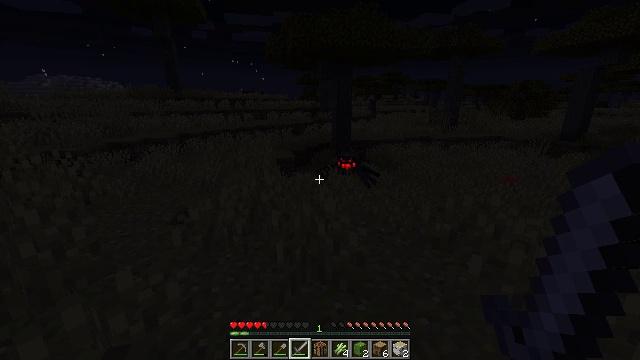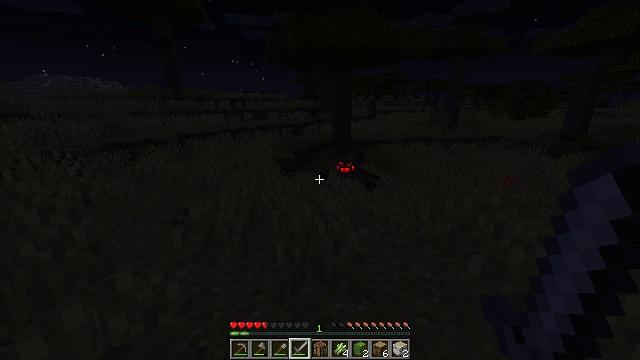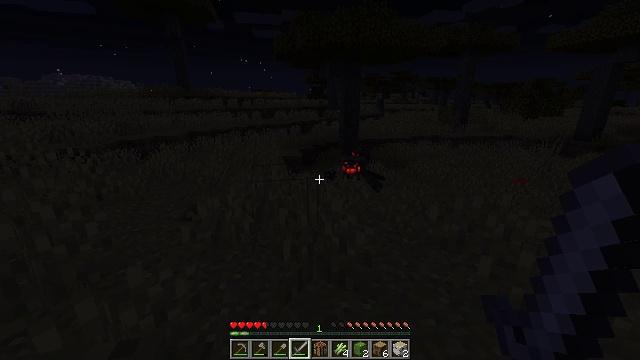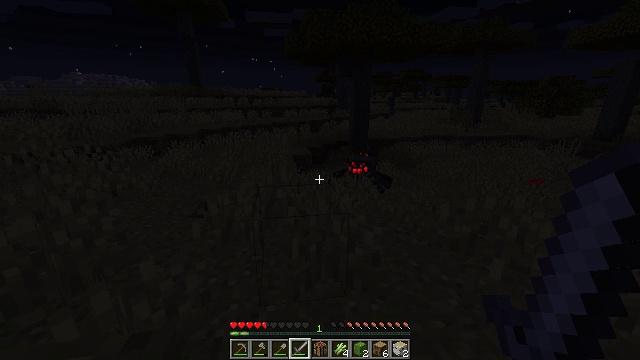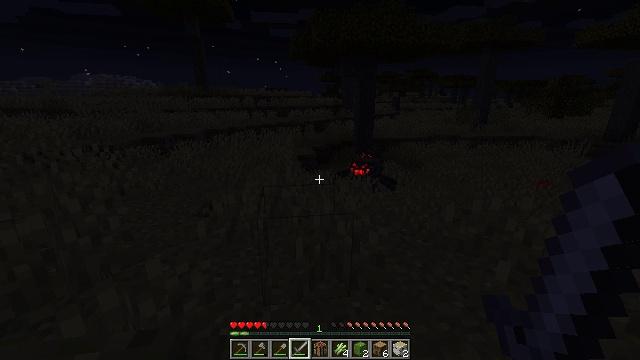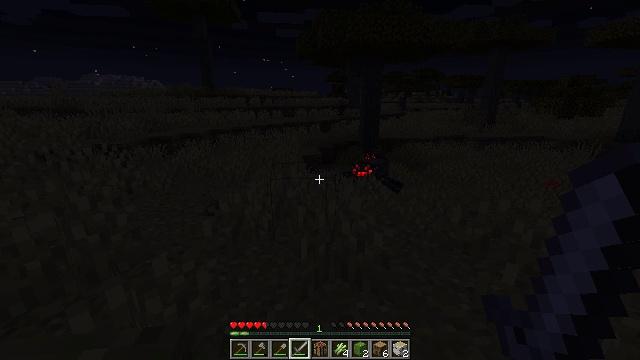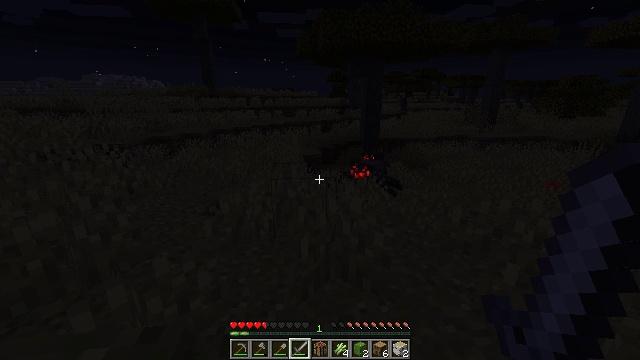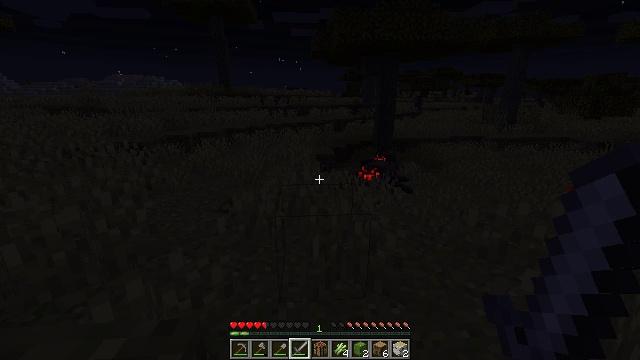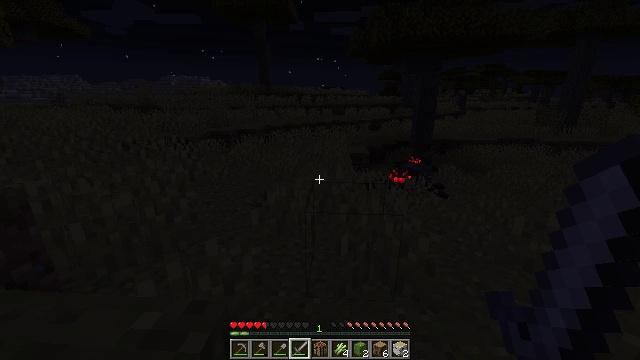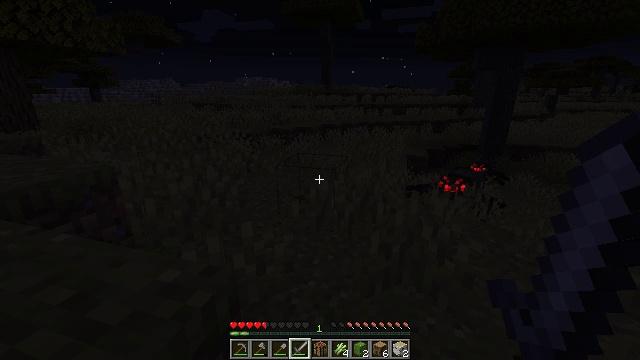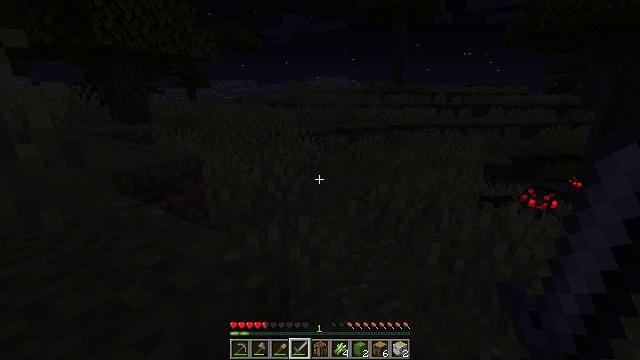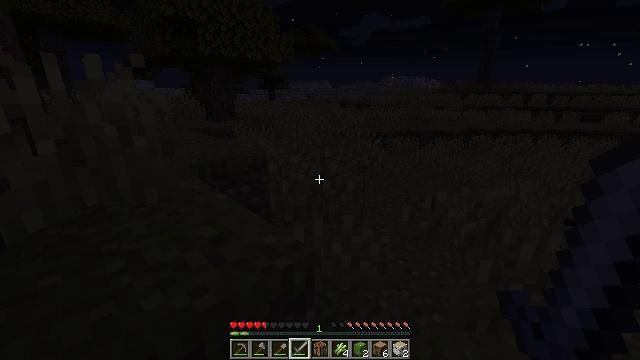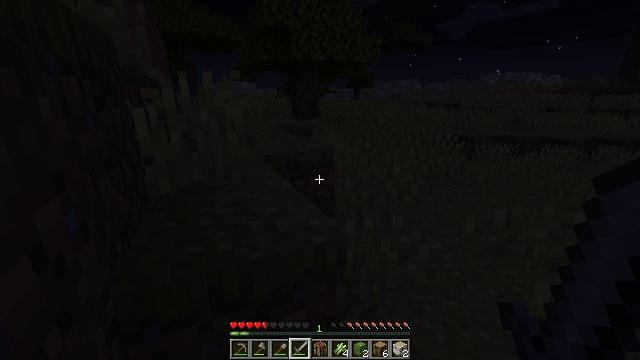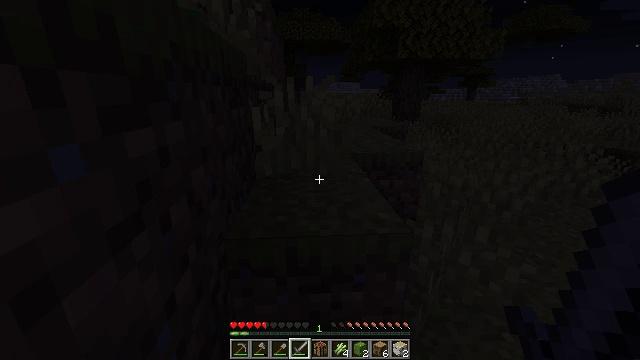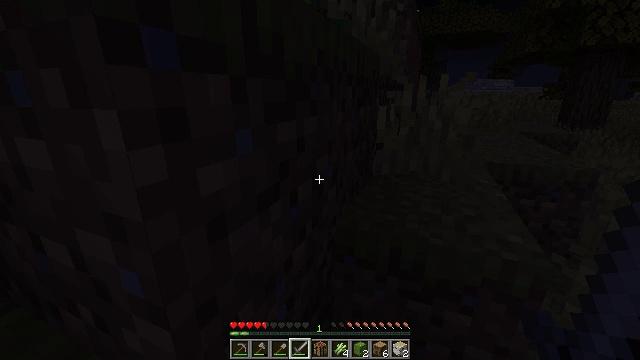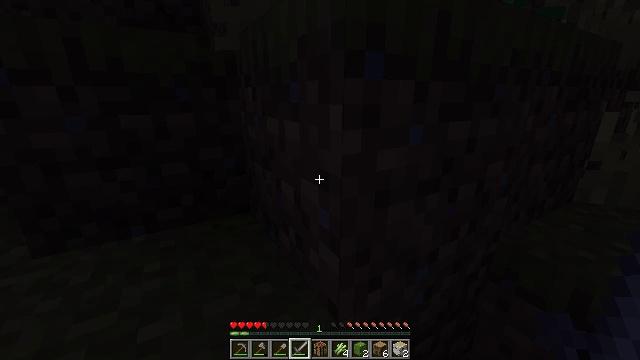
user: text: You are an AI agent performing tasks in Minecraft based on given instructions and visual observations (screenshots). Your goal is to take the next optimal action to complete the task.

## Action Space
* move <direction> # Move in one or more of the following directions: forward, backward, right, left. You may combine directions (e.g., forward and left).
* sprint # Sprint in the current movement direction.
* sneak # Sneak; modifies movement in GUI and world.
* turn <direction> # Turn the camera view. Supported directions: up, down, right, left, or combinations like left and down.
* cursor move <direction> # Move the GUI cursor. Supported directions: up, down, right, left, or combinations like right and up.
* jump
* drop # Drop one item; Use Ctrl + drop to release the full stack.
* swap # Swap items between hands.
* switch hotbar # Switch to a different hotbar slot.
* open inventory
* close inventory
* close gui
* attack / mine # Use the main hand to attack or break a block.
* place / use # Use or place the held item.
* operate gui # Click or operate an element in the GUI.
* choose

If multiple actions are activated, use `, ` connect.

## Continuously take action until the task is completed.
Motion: motion action
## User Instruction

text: Collect the acacia door for reuse.
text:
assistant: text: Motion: move back, sprint
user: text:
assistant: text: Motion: move back, sprint, turn left
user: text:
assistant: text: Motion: move back, sprint, turn left
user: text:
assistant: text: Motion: move back, sprint, turn left
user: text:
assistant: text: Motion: move back, sprint, turn left
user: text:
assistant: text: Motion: move back, sprint
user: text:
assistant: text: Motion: move back, sprint, turn left
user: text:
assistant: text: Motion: move back and move right, sprint, turn left
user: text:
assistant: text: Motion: move back and move right, sprint, turn left
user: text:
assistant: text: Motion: move back and move right, sprint, turn left
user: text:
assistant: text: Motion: move back and move right, sprint, turn left
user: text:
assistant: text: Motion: move back and move right, sprint, turn left
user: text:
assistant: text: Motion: move back and move right, turn left
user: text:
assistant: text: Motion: move back and move right, turn left
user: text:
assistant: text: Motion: move back and move right, turn left
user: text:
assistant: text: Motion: move back and move right, turn left and up
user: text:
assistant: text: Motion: move back and move left, turn left and up
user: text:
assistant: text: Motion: move back and move left
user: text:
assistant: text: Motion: move back and move left
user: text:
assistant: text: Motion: move left
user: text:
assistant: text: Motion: move forward and move left
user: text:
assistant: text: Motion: move forward and move left
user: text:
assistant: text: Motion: move forward
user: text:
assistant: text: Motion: move forward
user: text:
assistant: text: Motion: move forward, sprint, turn left
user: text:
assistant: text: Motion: move forward, sprint, turn left
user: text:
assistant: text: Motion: move forward, sprint, turn left
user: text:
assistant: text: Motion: move forward, sprint, turn left
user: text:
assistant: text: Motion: move forward, sprint
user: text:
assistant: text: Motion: move forward, sprint